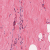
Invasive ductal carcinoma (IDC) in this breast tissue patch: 0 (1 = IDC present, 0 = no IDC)